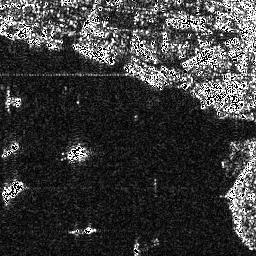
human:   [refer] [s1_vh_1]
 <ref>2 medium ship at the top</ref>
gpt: <box>[[47, 23, 63, 35, 0]], [[27, 16, 44, 25, 0]]</box>

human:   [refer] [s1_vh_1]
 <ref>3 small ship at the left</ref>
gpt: <box>[[0, 54, 7, 61, 0]], [[1, 37, 8, 41, 0]], [[24, 56, 33, 62, 0]]</box>

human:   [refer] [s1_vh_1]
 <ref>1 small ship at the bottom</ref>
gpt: <box>[[26, 87, 37, 91, 0]]</box>